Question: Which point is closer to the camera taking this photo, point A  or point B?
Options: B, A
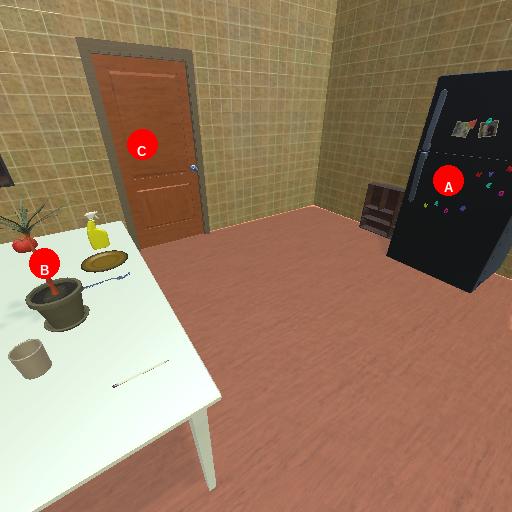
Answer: B